Question: I just installed Alamofire 3.0 with swift 2.2 and xcode 7.3.1
When I try to make the request as in the example at:
<URL>
xcode says this:

I can not understand why
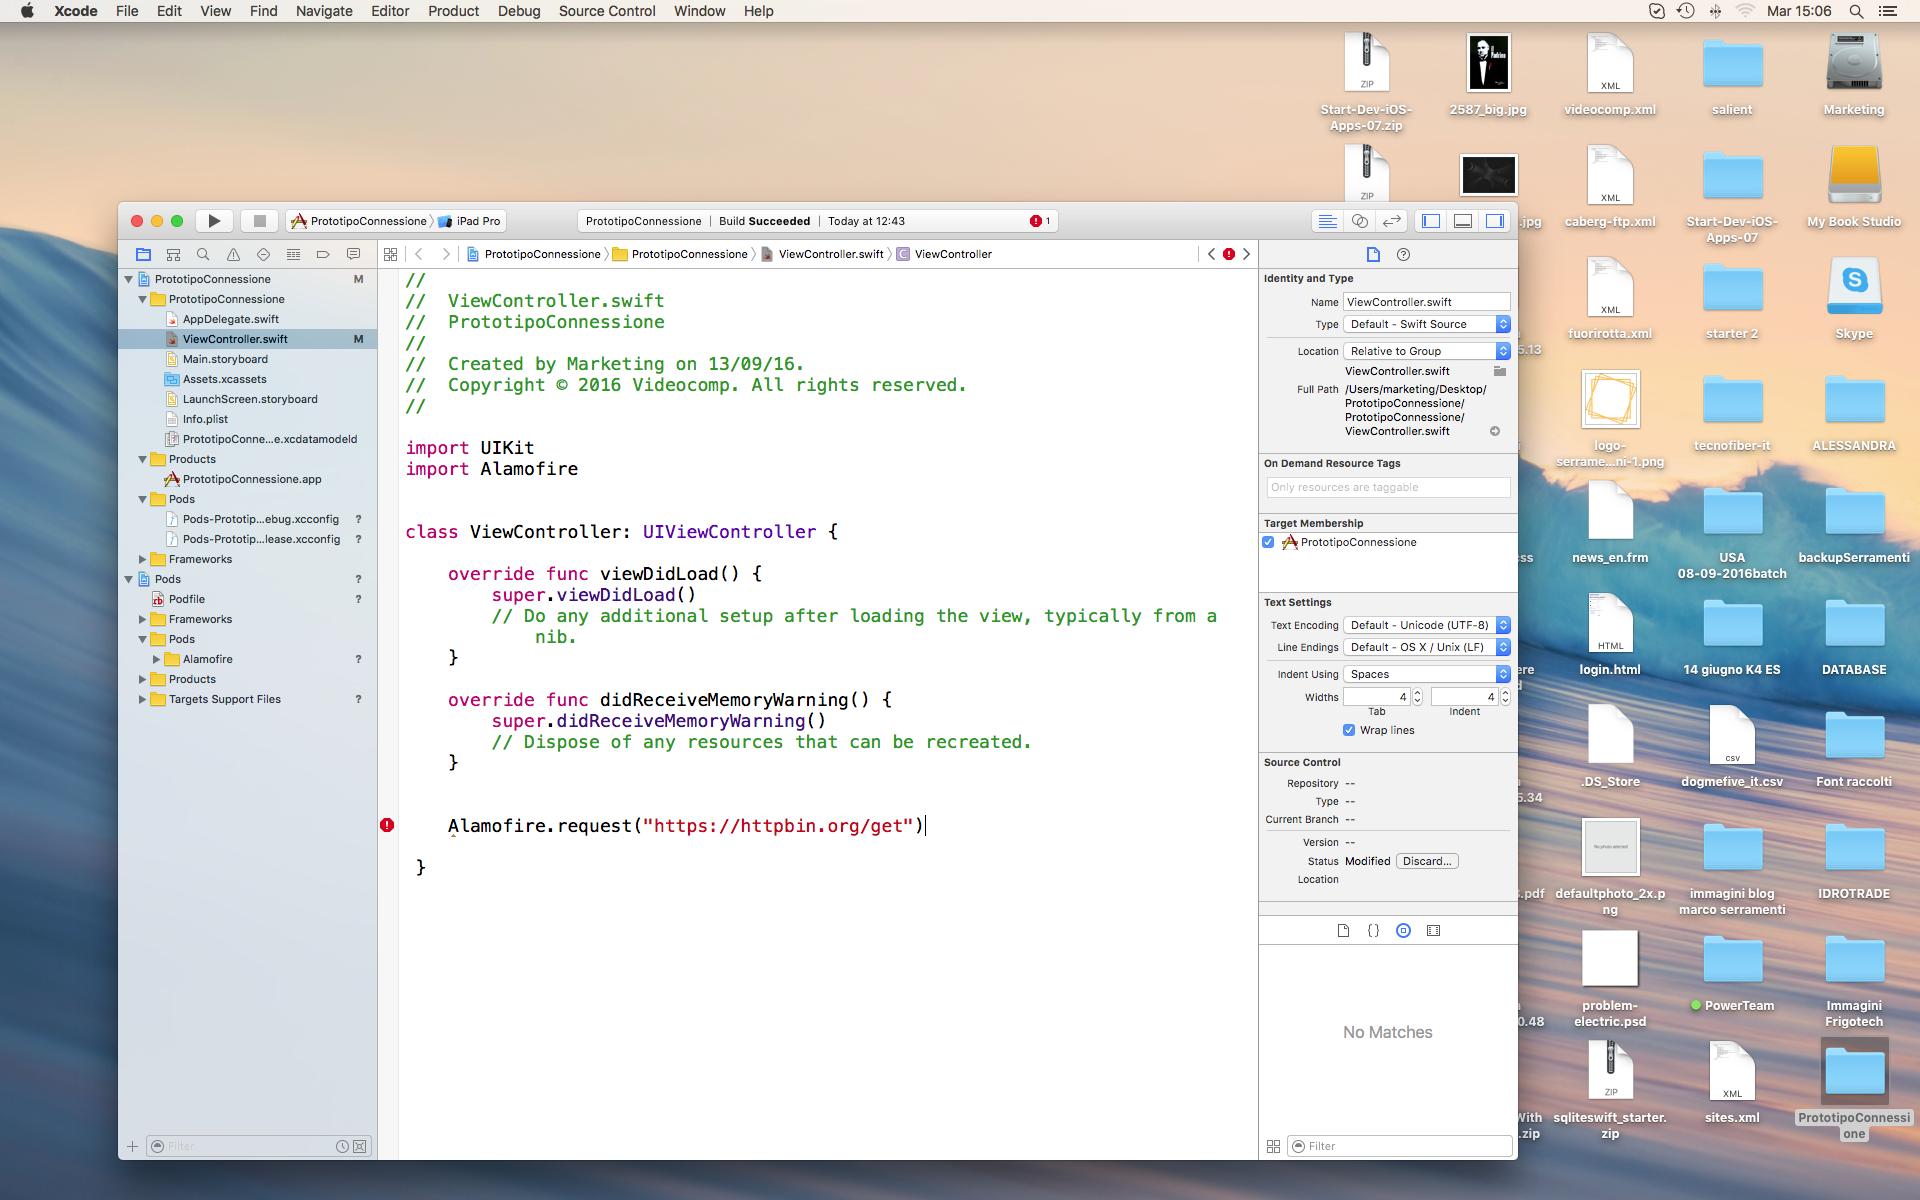
Answer: You have your request outside a function. Put it inside a 'function' or in 'viewDidLoad' and it will work for you.